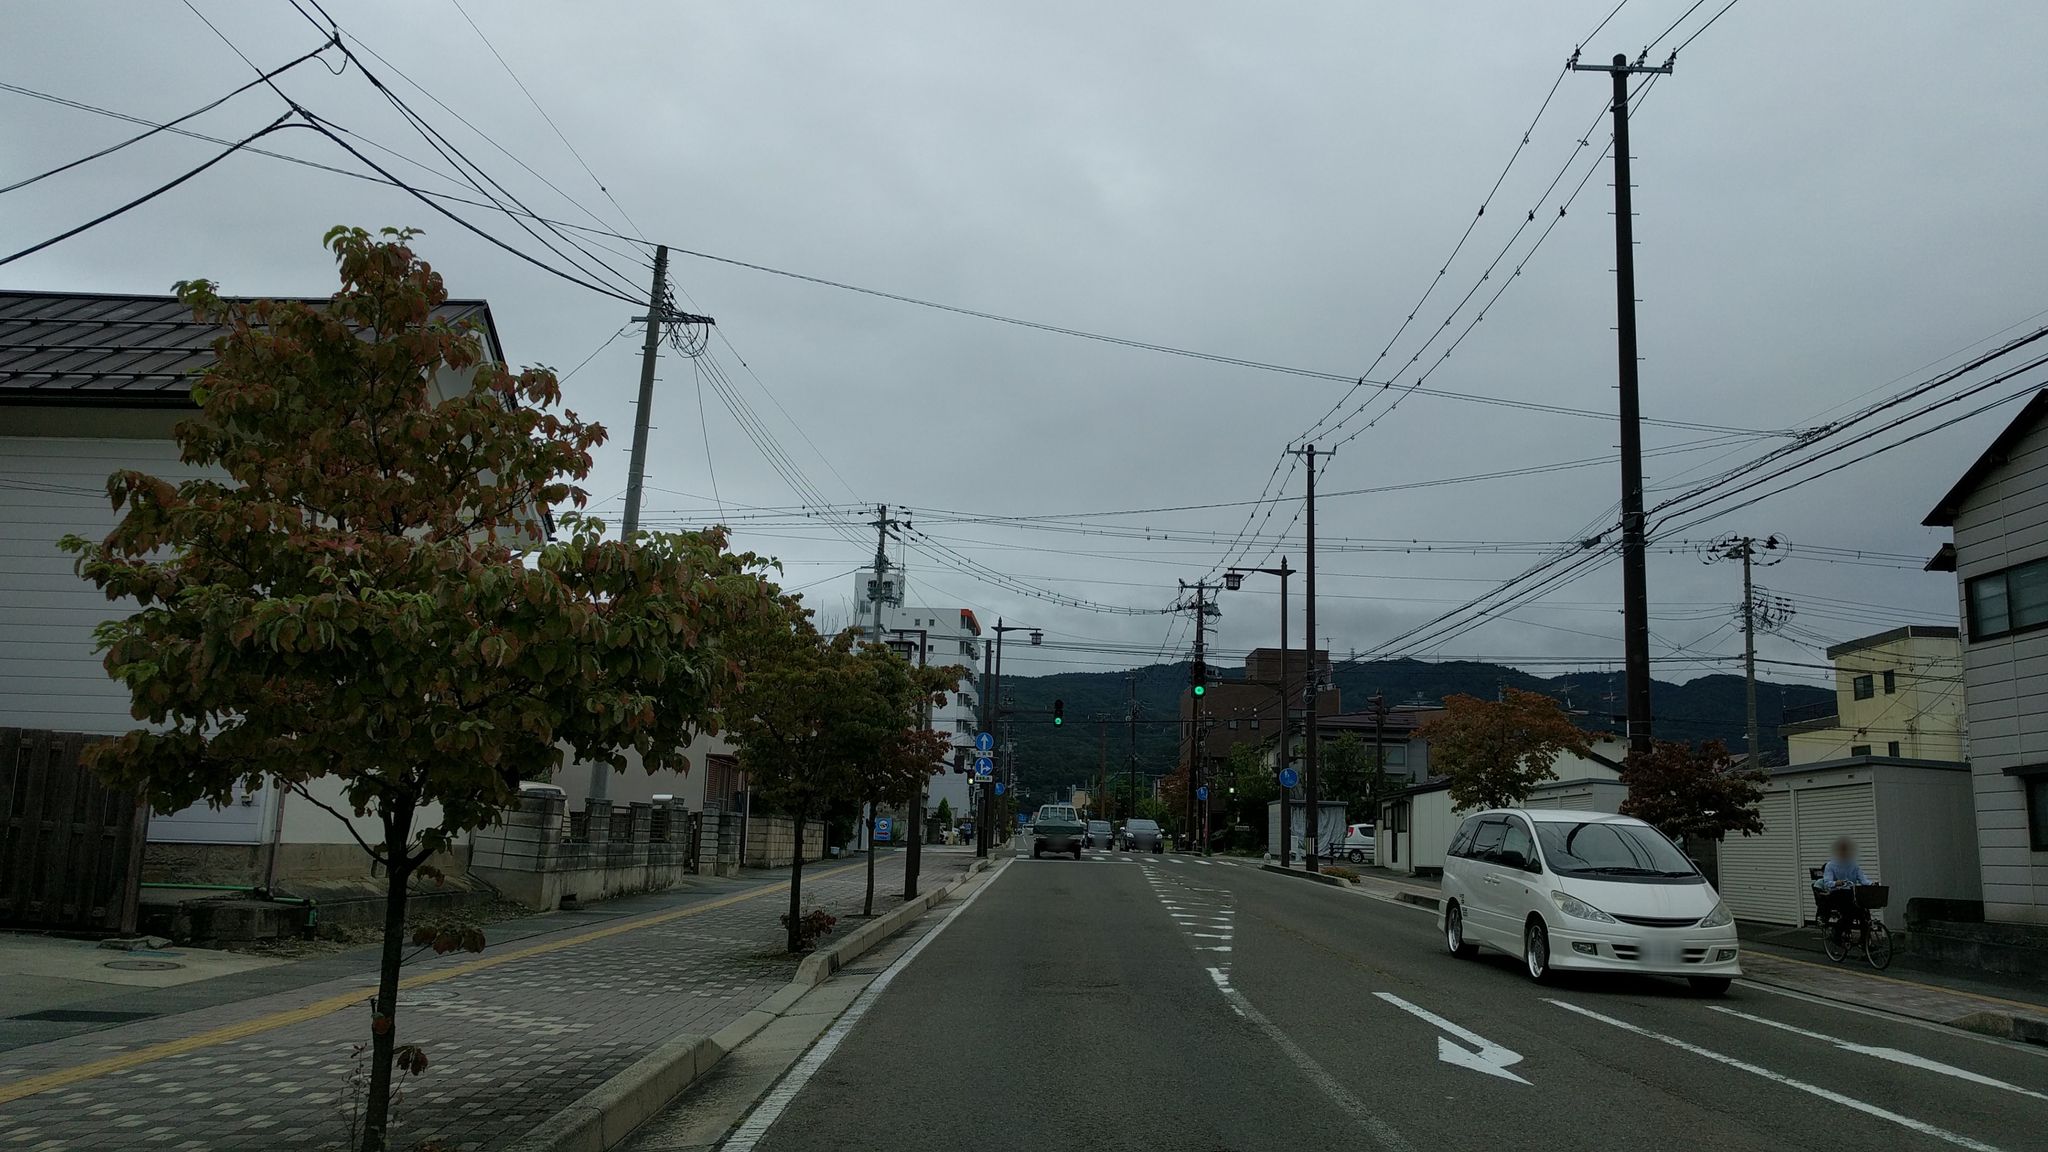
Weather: cloudy
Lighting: day
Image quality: good
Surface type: driving surface
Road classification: footway
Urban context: urban centre
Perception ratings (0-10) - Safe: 4.69, Lively: 2.45, Beautiful: 6.49, Boring: 3.01, Depressing: 5.81, Wealthy: 1.75